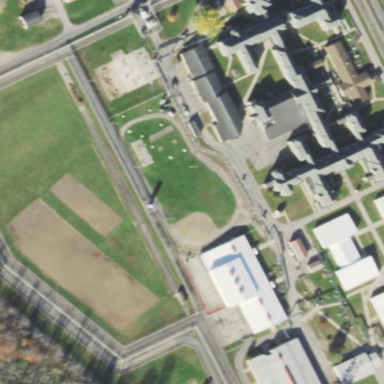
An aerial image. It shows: Prison.